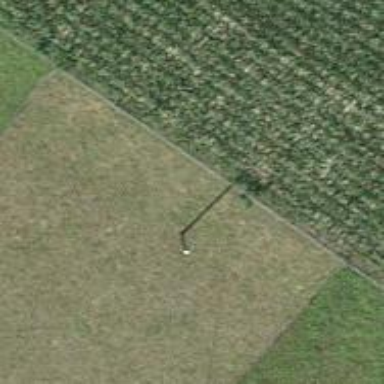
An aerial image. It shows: Power pole.